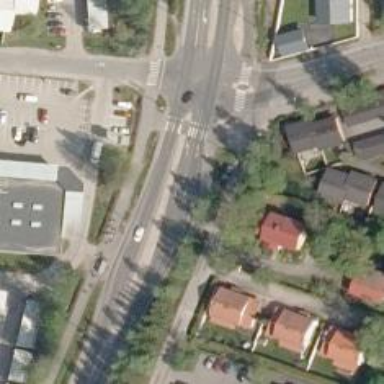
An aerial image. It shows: Road with "give way" sign.